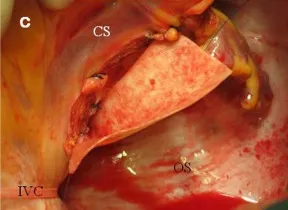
C-D. Pericardial patch was placed on the posterior wall of the LA using a polypropylene running suture.
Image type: medical_photograph (other_medical_photograph)